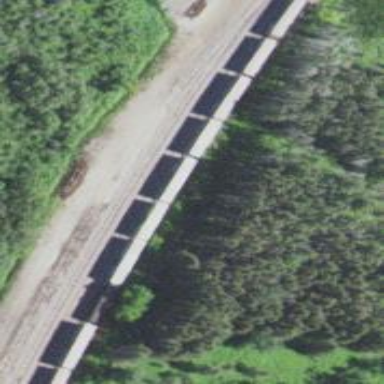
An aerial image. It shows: Railway track.